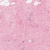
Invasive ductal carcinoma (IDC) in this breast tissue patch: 0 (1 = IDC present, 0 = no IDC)